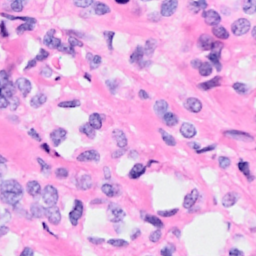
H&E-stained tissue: Breast